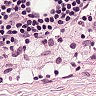
Metastatic tissue present: no